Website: apple-inc
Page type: customer-info-address
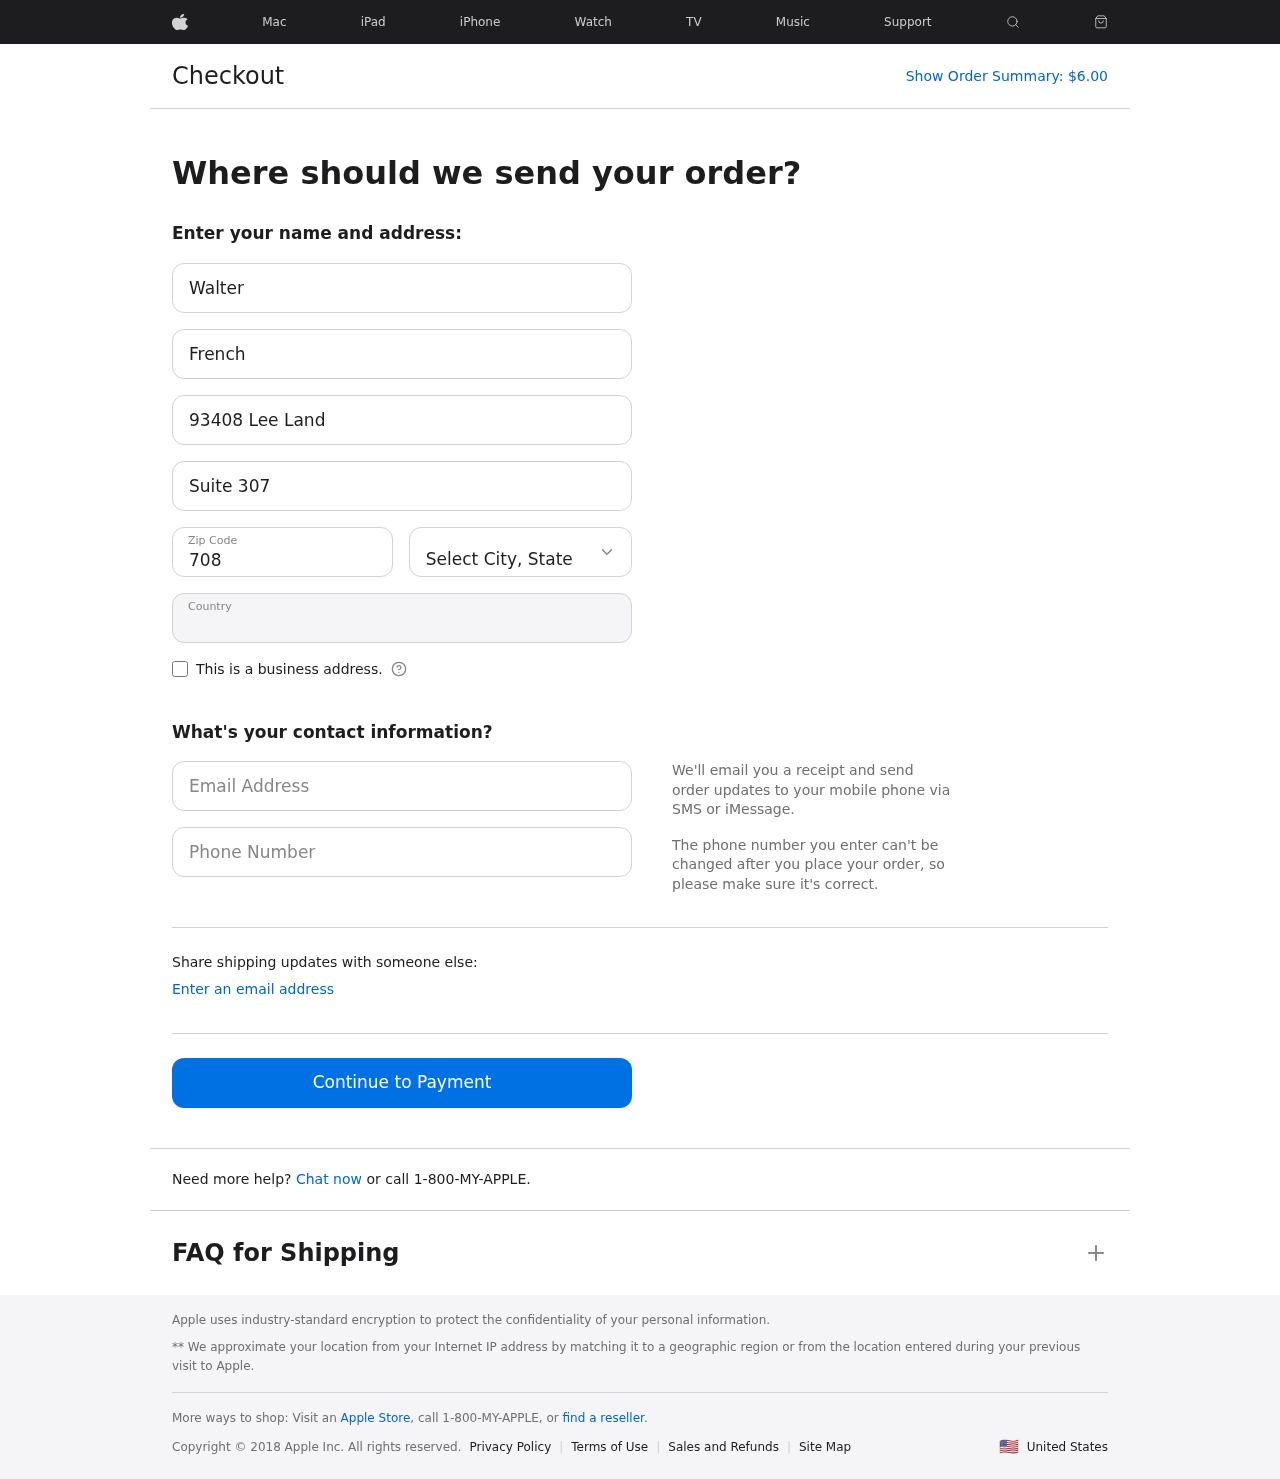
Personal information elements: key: PII_CITY_STATE
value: Lake Melissa, AR
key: PII_COUNTRY
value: United States
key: PII_EMAIL
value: wfrench@gmail.com
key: PII_FIRSTNAME
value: Walter
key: PII_LASTNAME
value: French
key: PII_PHONE
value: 3489920475
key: PII_POSTCODE
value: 70829
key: PII_STREET
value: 93408 Lee Land
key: PII_STREET2
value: Suite 307
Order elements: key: ORDER_TOTAL
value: $6.00